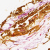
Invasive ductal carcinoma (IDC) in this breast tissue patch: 0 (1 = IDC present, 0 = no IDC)